Question: I am trying to set up flexigrid on my website...
Everything seems to be fine except for the fact that the data just never loads!
It is stuck at "processing, please wait"

Here is my html file:
'''
<!DOCTYPE html PUBLIC "-//W3C//DTD XHTML 1.0 Transitional//EN" "http://www.w3.org/TR/xhtml1/DTD/xhtml1-transitional.dtd">
<html xmlns="http://www.w3.org/1999/xhtml">
<head>
<link rel="stylesheet" type="text/css" href="jQuery/flexiGrid/css/flexigrid.css" />
<script type="text/javascript" src="jQuery/flexiGrid/jquery.pack.js"></script>
<script type="text/javascript" src="jQuery/flexiGrid/js/flexigrid.js"></script>
<link rel="stylesheet" href="jQuery/style.css" type="text/css" media="screen"/>
<link rel="stylesheet" href="styles.css" type="text/css"/>
<meta http-equiv="Content-Type" content="text/html; charset=UTF-8" />
<title>Bird Eye View Flexi Comment Box</title>
<script type="text/javascript">
$(document).ready(function(){
$("#flex1").flexigrid
(
{
url: 'get_domains.php?client_id=1',
dataType: 'json',
colModel : [
{display: 'ID', name : 'domain_id', width : 100, sortable : true, align: 'center'},
{display: 'Domain Name', name : 'domain_name', width : 560, sortable : true, align: 'left'},
{display: 'Time Stamp', name : 'timestamp', width : 100, sortable : true, align: 'left'}
],
buttons : [
{name: 'Delete', bclass: 'delete', onpress : test},
],
sortname: "ID",
sortorder: "asc",
usepager: true,
title: 'Fudge',
useRp: true,
rp: 10,
showTableToggleBtn: false,
width: 760,
height: 255
}
);
});
function sortAlpha(com)
{
jQuery('#flex1').flexOptions({newp:1, params:[{name:'letter_pressed', value: com},{name:'qtype',value:$('select[name=qtype]').val()}]});
jQuery("#flex1").flexReload();
}
function test(com,grid)
{
if (com=='Delete')
{
if($('.trSelected',grid).length>0){
if(confirm('Delete ' + $('.trSelected',grid).length + ' items?')){
var items = $('.trSelected',grid);
var itemlist ='';
for(i=0;i<items.length;i++){
itemlist+= items[i].id.substr(3)+",";
}
$.ajax({
type: "POST",
dataType: "json",
url: "delete.php",
data: "items="+itemlist,
success: function(data){
alert("Query: "+data.query+" - Total affected rows: "+data.total);
$("#flex1").flexReload();
}
});
}
} else {
return false;
}
}
else if (com=='Add')
{
alert('Add New Item Action');
}
} </script>
</head>
<body>
<div id="container">
<div id="header">
<h1>Flexi Comment Box Bird Eye View</h1>
<h3>Hello <?php echo $row_getClientName['first_name']; ?>,</h3>
</div>
<div id="navigation">
<ul>
<li><a href="bird_eye_view_hub.php">Home</a></li>
<li><a href="#">Domains</a></li>
<li><a href="bird_eye_view_pages.php">Pages</a></li>
<li><a href="bird_eye_view_comments.php">Comments</a></li>
<li><a href="#">Support</a></li>
</ul>
</div> <!--end of navigation-->
<div id="content">
<table id="flex1" style="display:none"></table>
<br /><br />
</div><!--contents div ends here-->
</div><!--container ends here-->
</body>
</html>
<?php
mysql_free_result($getClientName);
mysql_free_result($doms);
mysql_free_result($NumOfPages);
mysql_free_result($NumOfComments);
?>
'''
the funny thing is, I can get the data just fine in my Dreamweaver testing browser...
could someone please point me in the right direction?
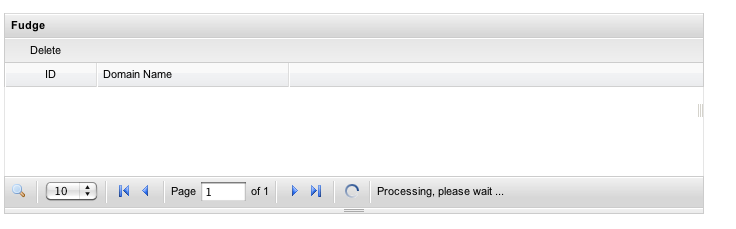
Answer: Well I figured it out myself (Im not feeling genius, more on the lines of persistent if you may :D)
I was missing the header info....
just for the sake of others having to deal with this ordeal :
'''
header("Expires: Mon, 26 Jul 1997 05:00:00 GMT" );
header("Last-Modified: " . gmdate( "D, d M Y H:i:s" ) . "GMT" );
header("Cache-Control: no-cache, must-revalidate" );
header("Pragma: no-cache" );
header("Content-type: text/x-json");
'''